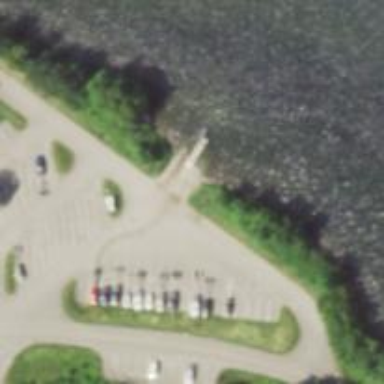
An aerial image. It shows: Slipway on leisure land.